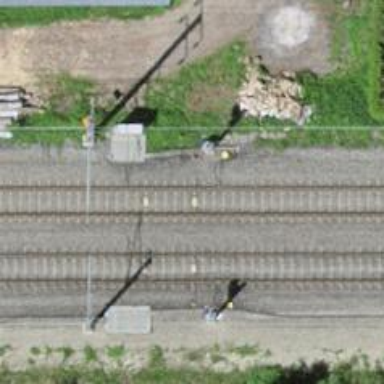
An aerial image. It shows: Railway signal.